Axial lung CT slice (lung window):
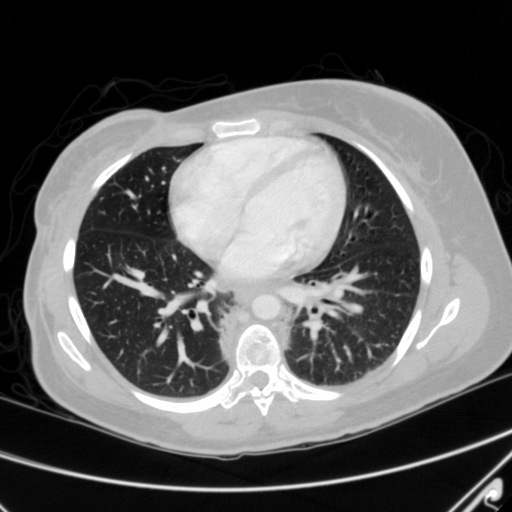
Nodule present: no